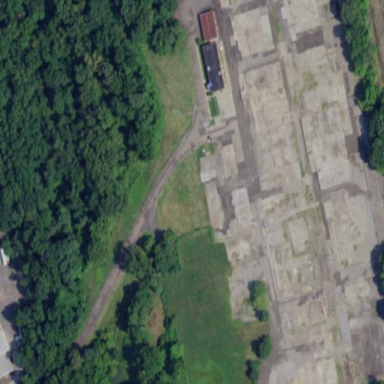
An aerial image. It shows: Brownfield area.